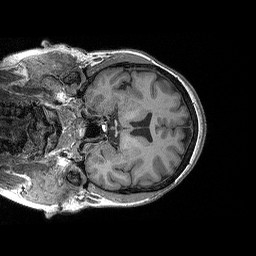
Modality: T1w
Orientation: coronal
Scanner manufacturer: siemens
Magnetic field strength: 3 T
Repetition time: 2.3 s
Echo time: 0.00298 s